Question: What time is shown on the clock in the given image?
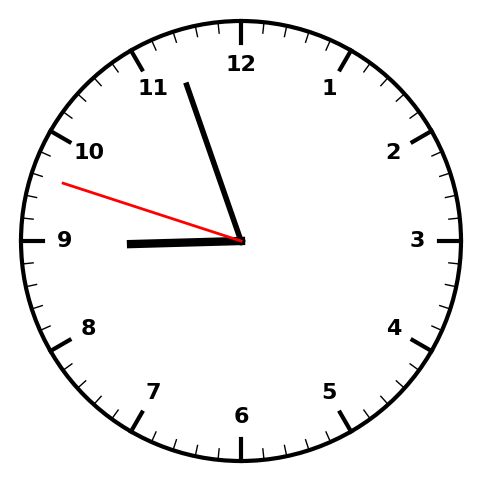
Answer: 08:56:48